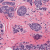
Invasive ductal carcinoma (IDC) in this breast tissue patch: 0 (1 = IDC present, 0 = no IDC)